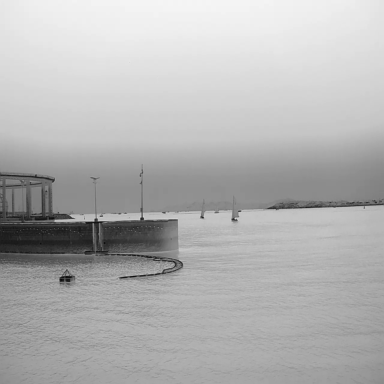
There are two sailboats in the infrared image.